Question: I'm trying to display some data using HighStock. Everything works quite fine beside the fact that I cannot display less than 6 days.
As you can see below, I have selected 3 days as range but the chart still shows 6 columns.
Moreover, if I try to select any day after April 18 as "from" value, the value is ignored and April 18, 2013 is considered. Finally, I have the same behavior if I try to pinch the navigator, I cannot display less than 6 days.
I have looked into HighStock API Reference but I cannot find any reference to the fact that 6 is de default number of days/values shown.

Below I report my js:
'''
$('#container').highcharts('StockChart', {
chart: {
backgroundColor: '#E5E7EB'
},
rangeSelector: {
buttons: [{
type: 'day',
count: 3,
text: '3d'
}, {
type: 'week',
count: 1,
text: '1w'
}, {
type: 'month',
count: 1,
text: '1m'
}, {
type: 'month',
count: 3,
text: '3m'
}, {
type: 'month',
count: 6,
text: '6m'
}, {
type: 'ytd',
count: 1,
text: 'Ytd'
},{
type: 'year',
count: 1,
text: '1y'
}, {
type: 'all',
text: 'All'
}],
selected: 1
},
xAxis: {
type: 'datetime',
minTickInterval: 24 * 3600 * 1000 // daily
},
yAxis: {
offset: 8,
title: {
text: yAxisTitle
},
labels: {
align:'right'
}
},
plotOptions: {
column: {
stacking: 'normal',
dataLabels: {
enabled: false,
color: (Highcharts.theme && Highcharts.theme.dataLabelsColor) || 'white'
}
}
},
series: seriesOptions
});
'''
Am I missing anything? How may I display less than 6 days/values?
Thanks and have a nice day.
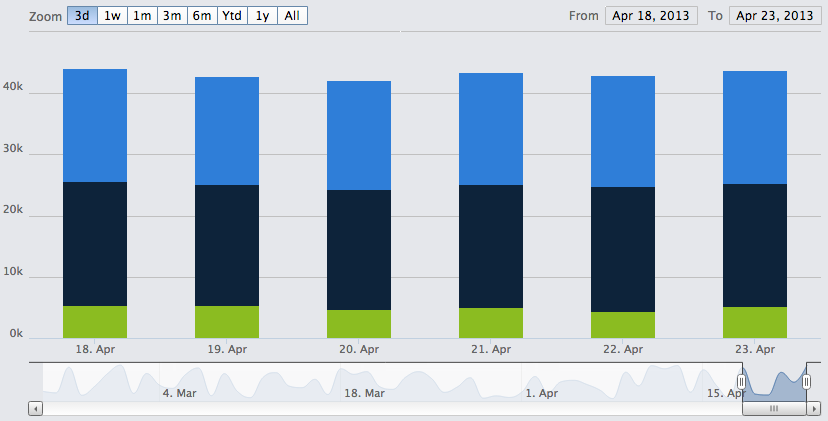
Answer: You should set minRange <URL>
In your example: 3 * 24 * 3600 * 1000 (which means 3 days)